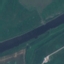
Land use / land cover class: River